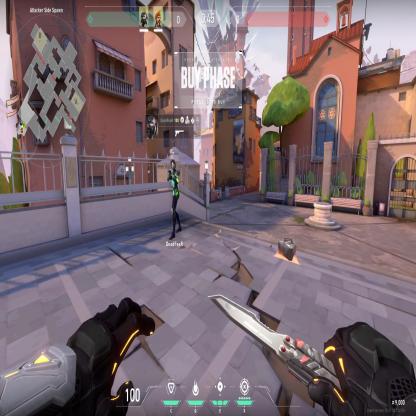
Label: dropped spike ; teammate